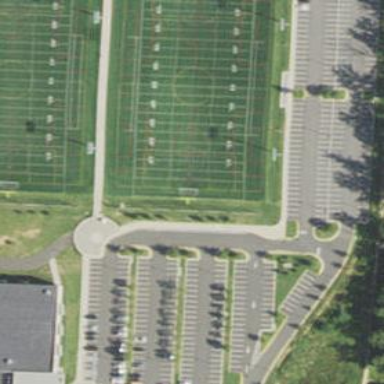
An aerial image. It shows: Pitch with artificial turf for American football and soccer activities.